Question: I have started learning about MFC recently and the first thing that is really confusing to me so far are Enhanced MetaFiles, specifically, the purpose of and the difference between the bounding rectangles in these two functions
'''
BOOL CreateEnhanced(
CDC* pDCRef,
LPCTSTR lpszFileName,
LPCRECT lpBounds,
LPCTSTR lpszDescription
);
BOOL PlayEnhMetaFile(
_In_ HDC hdc,
_In_ HENHMETAFILE hemf,
_In_ const RECT *lpRect
);
'''
I've written a function 'DrawLogo' that creates Enhanced MetaFile like this:
'''
CMetaFileDC mf;
CString mf_name = CString("name.emf");
CRect bnds = CRect(0,0, 8000, 8000);
mf.CreateEnhanced(pDC, mf_name, &bnds, mf_name);
//some drawing...
mf.CloseEnhanced();
'''
And then, I "play" it like this from another function:
'''
CString mf_name = CString("name.emf");
DrawLogo(pDC);
HENHMETAFILE hmf;
hmf = GetEnhMetaFile(mf_name);
ENHMETAHEADER mfh;
GetEnhMetaFileHeader(hmf, sizeof(ENHMETAHEADER), &mfh);
int width = mfh.rclBounds.right - mfh.rclBounds.left;
int height = mfh.rclBounds.bottom - mfh.rclBounds.top;
TRACE("WIDTH = %d", width);
TRACE("HEIGHT = %d", height);
PlayEnhMetaFile(pDC->m_hDC, hmf, CRect(0, 0, width, height));
//and I draw a rect using same bounds
CRect frame = CRect(0, 0, width, height);
pDC->Rectangle(&frame);
'''
So my expectation was that metafile will be INSIDE of 'frame' CRect, but that is not the case - the image exceeds the rect bounds.
Can anyone provide an explanation? Thank you.
EDIT:
As requested:

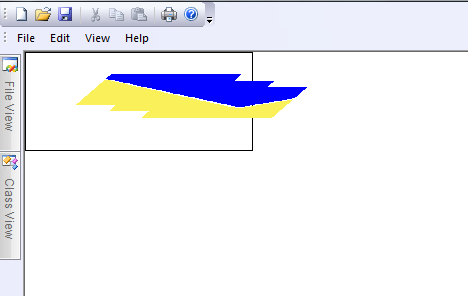
Answer: The 'RECT' passed to 'PlayEnhMetaFile' is only used to scale the image drawn based on the bounding box supplied when the metafile was created. If the metafile draws outside the bounding box then it will also draw outside of the 'RECT'. If you want to the image to be clipped to 'RECT' then set a clipping region on the DC before playing back the metafile. If you want to the image to be scaled so that it fits inside the 'RECT' you'll need to provide the correct bounding box when you create the metafile.